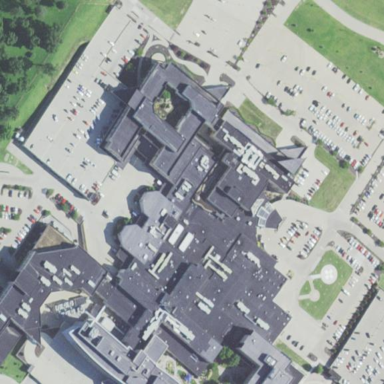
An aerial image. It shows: Healthcare facility identified as hospital.